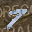
Label: 7